Question: I am trying to install .net 4.5.2 as a prerequisite in my Burn Bootstrapper. It installs successfully and requests to restart the computer, on continuation though it gets stuck with a blank .Net upgrade page.

There are no buttons, and there's no option but to close the installer.
My bootstrapperCore.config is
'''
<startup useLegacyV2RuntimeActivationPolicy="true">
<supportedRuntime version="v2.0.50727" />
<supportedRuntime version="v4.0" sku=".NETFramework,Version=v4.5" />
</startup>
<wix.bootstrapper>
<host assemblyName="Acquire.InstallerBootstrapper">
<supportedFramework version="v4.5" />
</host>
</wix.bootstrapper>
'''
And the chain in my bundle contains
'''
<Chain>
<PackageGroupRef Id="NetFx452Web"/>
'''
Here is the log file generated by Burn:
'''
[0348:0BC0][2015-04-07T09:11:35]i001: Burn v3.9.1208.0, Windows v6.1 (Build 7600: Service Pack 0), path: C:\Users\simon\Desktop\acQuire GIM Suite Desktop (1).exe, cmdline: '-burn.unelevated BurnPipe.{6896412C-53A1-403A-BB71-78CA20BF563B} {25B59D28-FFD7-4900-89FA-2218A21571D1} 1524 /log log.txt'
[0348:0BC0][2015-04-07T09:11:35]i000: Initializing string variable 'ProductName' to value 'acQuire GIM Suite Desktop'
[0348:0BC0][2015-04-07T09:11:35]i000: Initializing string variable 'DestinationFolder' to value '[ProgramFilesFolder]acQuire'
[0348:0BC0][2015-04-07T09:11:35]i000: Initializing string variable 'InstallByDefault' to value 'true'
[0348:0BC0][2015-04-07T09:11:35]i000: Setting string variable 'WixBundleLog' to value 'C:\Users\simon\Desktop\log.txt'
[0348:0BC0][2015-04-07T09:11:35]i000: Setting string variable 'WixBundleOriginalSource' to value 'C:\Users\simon\Desktop\acQuire GIM Suite Desktop (1).exe'
[0348:0BC0][2015-04-07T09:11:35]i000: Setting string variable 'WixBundleOriginalSourceFolder' to value 'C:\Users\simon\Desktop\'
[0348:0BC0][2015-04-07T09:11:35]i000: Loading prerequisite bootstrapper application because managed host could not be loaded, error: 0x80070490.
[0348:0120][2015-04-07T09:11:35]i000: Setting version variable 'WixBundleFileVersion' to value '1.1.0.0'
[0348:0BC0][2015-04-07T09:11:35]i100: Detect begin, 8 packages
[0348:0BC0][2015-04-07T09:11:35]i000: Setting string variable 'NETFRAMEWORK45' to value '379893'
[0348:0BC0][2015-04-07T09:11:35]i052: Condition 'NETFRAMEWORK45 >= 379893' evaluates to true.
[0348:0BC0][2015-04-07T09:11:35]i101: Detected package: NetFx452Web, state: Present, cached: Complete
[0348:0BC0][2015-04-07T09:11:35]i101: Detected package: Acquire4MsiPackage, state: Absent, cached: None
[0348:0BC0][2015-04-07T09:11:35]i104: Detected package: Acquire4MsiPackage, feature: acQuire, state: Absent
[0348:0BC0][2015-04-07T09:11:35]i104: Detected package: Acquire4MsiPackage, feature: SentinelDrivers, state: Absent
[0348:0BC0][2015-04-07T09:11:35]i101: Detected package: LocalDb, state: Absent, cached: None
[0348:0BC0][2015-04-07T09:11:35]i104: Detected package: LocalDb, feature: Sql_LocalDB, state: Absent
[0348:0BC0][2015-04-07T09:11:35]i104: Detected package: LocalDb, feature: Sql_LocalDB_Loc, state: Absent
[0348:0BC0][2015-04-07T09:11:35]i104: Detected package: LocalDb, feature: SQL_WRITER_LocalDB, state: Absent
[0348:0BC0][2015-04-07T09:11:35]i101: Detected package: SQLNCLI, state: Absent, cached: None
[0348:0BC0][2015-04-07T09:11:35]i104: Detected package: SQLNCLI, feature: SQL_SNAC_CORE, state: Absent
[0348:0BC0][2015-04-07T09:11:35]i104: Detected package: SQLNCLI, feature: SQL_SNAC_SDK, state: Absent
[0348:0BC0][2015-04-07T09:11:35]i101: Detected package: LocalDbx86, state: Absent, cached: None
[0348:0BC0][2015-04-07T09:11:35]i104: Detected package: LocalDbx86, feature: Sql_LocalDB, state: Absent
[0348:0BC0][2015-04-07T09:11:35]i104: Detected package: LocalDbx86, feature: Sql_LocalDB_Loc, state: Absent
[0348:0BC0][2015-04-07T09:11:35]i104: Detected package: LocalDbx86, feature: SQL_WRITER_LocalDB, state: Absent
[0348:0BC0][2015-04-07T09:11:35]i101: Detected package: SQLNCLIx86, state: Absent, cached: None
[0348:0BC0][2015-04-07T09:11:35]i104: Detected package: SQLNCLIx86, feature: SQL_SNAC_CORE, state: Absent
[0348:0BC0][2015-04-07T09:11:35]i104: Detected package: SQLNCLIx86, feature: SQL_SNAC_SDK, state: Absent
[0348:0BC0][2015-04-07T09:11:35]i101: Detected package: NeoDesktopMsiPackage, state: Absent, cached: None
[0348:0BC0][2015-04-07T09:11:35]i104: Detected package: NeoDesktopMsiPackage, feature: Prerequisites, state: Absent
[0348:0BC0][2015-04-07T09:11:35]i104: Detected package: NeoDesktopMsiPackage, feature: SQLServerSpatial, state: Absent
[0348:0BC0][2015-04-07T09:11:35]i104: Detected package: NeoDesktopMsiPackage, feature: FontsPrereq, state: Absent
[0348:0BC0][2015-04-07T09:11:35]i104: Detected package: NeoDesktopMsiPackage, feature: NeoFeature, state: Absent
[0348:0BC0][2015-04-07T09:11:35]i104: Detected package: NeoDesktopMsiPackage, feature: NeoHelpFeature, state: Absent
[0348:0BC0][2015-04-07T09:11:35]i104: Detected package: NeoDesktopMsiPackage, feature: SupportApplicationFeature, state: Absent
[0348:0BC0][2015-04-07T09:11:35]i101: Detected package: LicenceAdministratorMsiPackage, state: Absent, cached: None
[0348:0BC0][2015-04-07T09:11:35]i104: Detected package: LicenceAdministratorMsiPackage, feature: LicenceAdminFeature, state: Absent
[0348:0BC0][2015-04-07T09:11:35]i104: Detected package: LicenceAdministratorMsiPackage, feature: LicenceAdminHelpFeature, state: Absent
[0348:0BC0][2015-04-07T09:11:35]i052: Condition 'VersionNT > v5.1' evaluates to true.
[0348:0BC0][2015-04-07T09:11:35]i199: Detect complete, result: 0x0
[0348:0BC0][2015-04-07T09:13:41]i500: Shutting down, exit code: 0x642
[0348:0BC0][2015-04-07T09:13:41]i000: The prerequisites were already installed. The bootstrapper application will not be reloaded to prevent an infinite loop.
[0348:0BC0][2015-04-07T09:13:41]i410: Variable: DestinationFolder = C:\Program Files (x86)\acQuire
[0348:0BC0][2015-04-07T09:13:41]i410: Variable: InstallByDefault = true
[0348:0BC0][2015-04-07T09:13:41]i410: Variable: NETFRAMEWORK45 = 379893
[0348:0BC0][2015-04-07T09:13:41]i410: Variable: ProductName = acQuire GIM Suite Desktop
[0348:0BC0][2015-04-07T09:13:41]i410: Variable: ProgramFilesFolder = C:\Program Files (x86)\
[0348:0BC0][2015-04-07T09:13:41]i410: Variable: VersionNT = 6.1.0.0
[0348:0BC0][2015-04-07T09:13:41]i410: Variable: WixBundleAction = 4
[0348:0BC0][2015-04-07T09:13:41]i410: Variable: WixBundleElevated = 1
[0348:0BC0][2015-04-07T09:13:41]i410: Variable: WixBundleFileVersion = 1.1.0.0
[0348:0BC0][2015-04-07T09:13:41]i410: Variable: WixBundleInstalled = 1
[0348:0BC0][2015-04-07T09:13:41]i410: Variable: WixBundleLog = C:\Users\simon\Desktop\log.txt
[0348:0BC0][2015-04-07T09:13:41]i410: Variable: WixBundleManufacturer = acQuire Technology Solutions
[0348:0BC0][2015-04-07T09:13:41]i410: Variable: WixBundleName = acQuire GIM Suite Desktop
[0348:0BC0][2015-04-07T09:13:41]i410: Variable: WixBundleOriginalSource = C:\Users\simon\Desktop\acQuire GIM Suite Desktop (1).exe
[0348:0BC0][2015-04-07T09:13:41]i410: Variable: WixBundleOriginalSourceFolder = C:\Users\simon\Desktop\
[0348:0BC0][2015-04-07T09:13:41]i410: Variable: WixBundleProviderKey = {d1bebfd2-8e17-432f-bf1b-4afd6609579f}
[0348:0BC0][2015-04-07T09:13:41]i410: Variable: WixBundleTag =
[0348:0BC0][2015-04-07T09:13:41]i410: Variable: WixBundleVersion = 1.1.0.0
[0348:0BC0][2015-04-07T09:13:41]i007: Exit code: 0x642, restarting: No
'''
Why is burn complaining that it needs to install the .Net framework, when it is already present?
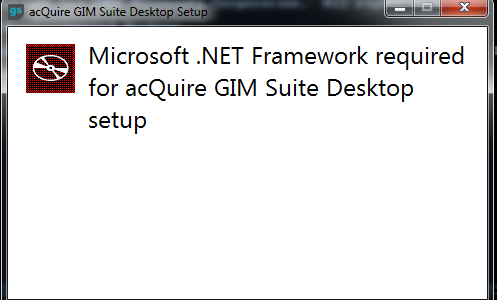
Answer: I don't understand why :) but with some trial and error changing the bootstrapperCore.Config wix.bootstrapper section to:
'''
<wix.bootstrapper>
<host assemblyName="Acquire.InstallerBootstrapper" />
</wix.bootstrapper>
'''
fixed this issue for me.